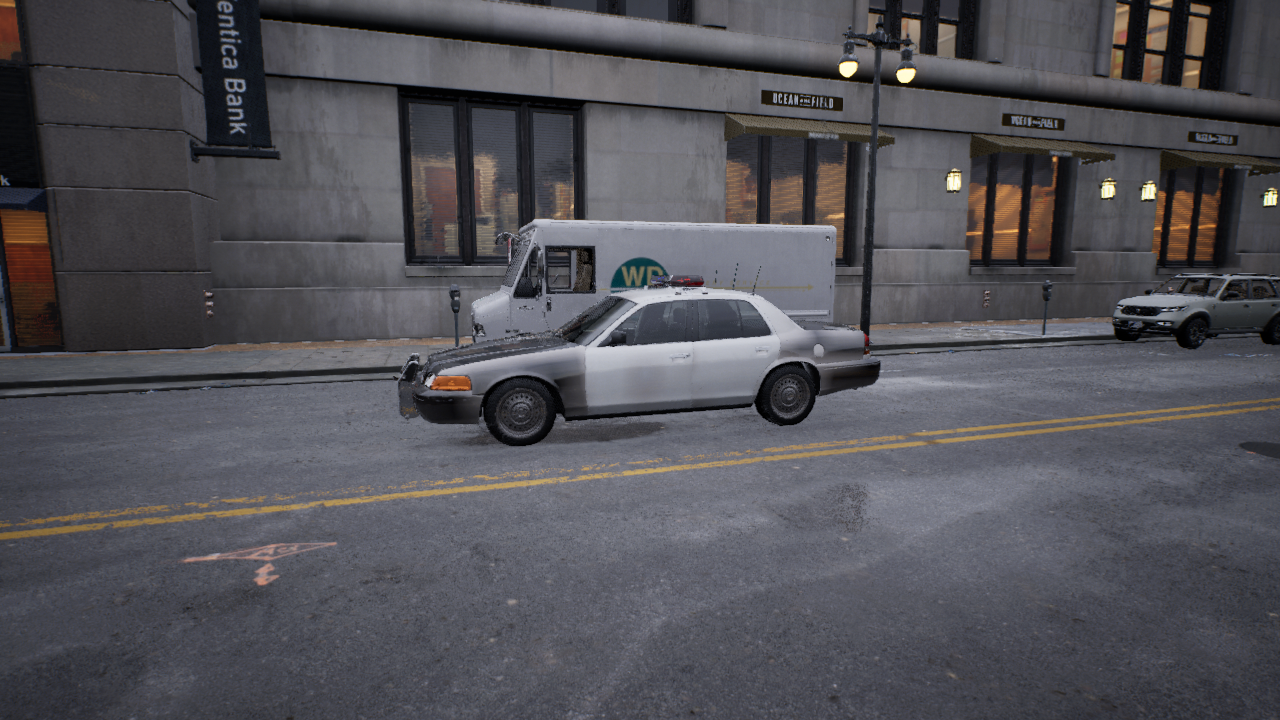
Venue: downtown
Lighting: clear day
Vehicle rig: sedan